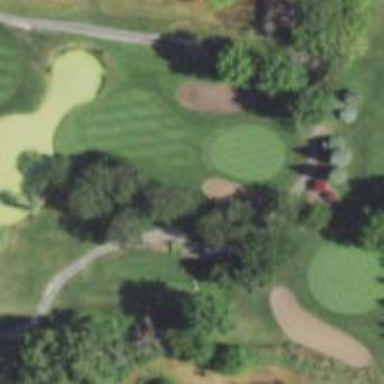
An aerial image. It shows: View of golf hole.